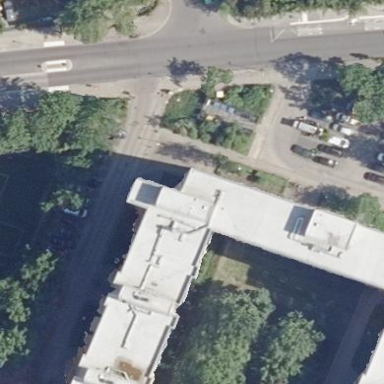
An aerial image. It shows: Building with apartments and flat roof.